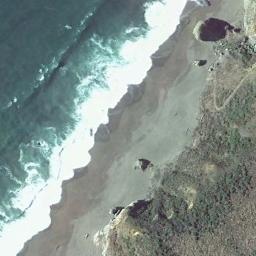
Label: beach